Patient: sex M, age 48
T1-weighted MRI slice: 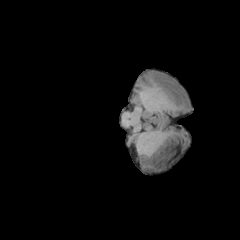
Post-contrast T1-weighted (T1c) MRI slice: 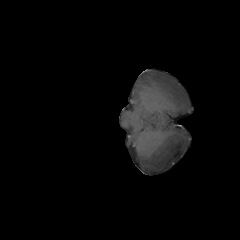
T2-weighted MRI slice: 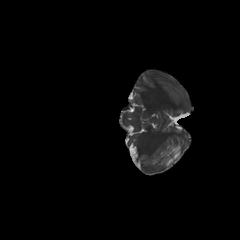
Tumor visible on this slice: no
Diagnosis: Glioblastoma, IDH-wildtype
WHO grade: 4